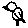
Label: bird